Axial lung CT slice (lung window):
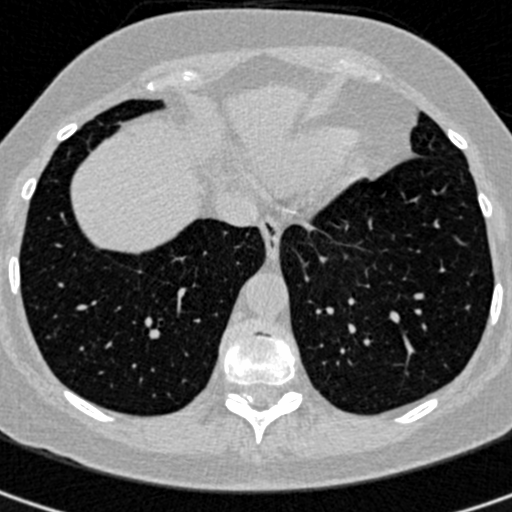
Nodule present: no